Question: I have recently discovered that when I update any date in Lightswitch HTML, whether it be in C# or JavaScript, that it causes the application to display this message:

if i comment out anything that changes the date then this does not appear..
some examples of code that causes the error:
JS - Executed on a custom Save button
'''
var today = new Date();
var tomorrow = new Date();
tomorrow.setDate(today.getDate() + 0);
if (screen.OrderRequest.changedate == null) {
screen.OrderRequest.changedate = tomorrow;
}
'''
C# executed on either the inserting or updating method
'''
partial void OrderRequests_Updating(OrderRequest entity) {
entity.changedate = DateTime.Now;
}
'''
JS - executed in the beforeApplyChanges also causes same error:
'''
myapp.OrderScreenView.beforeApplyChanges = function (screen) {
screen.OrderRequest.changedate = Date.now();
};
'''
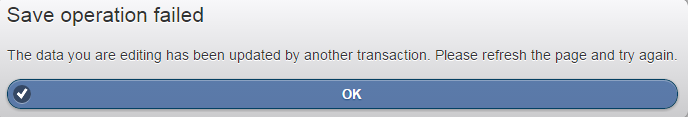
Answer: It is possible that your custom save button is causing the problem. Any chance you could implement the beforeApplyChanges event and handle any updates there?